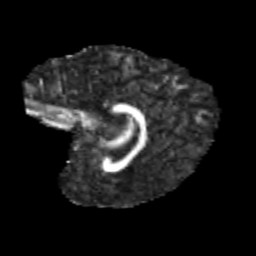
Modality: FA
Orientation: sagittal
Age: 10
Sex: female
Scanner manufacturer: siemens
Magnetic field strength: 3 T
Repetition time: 3.8 s
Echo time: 0.07 s